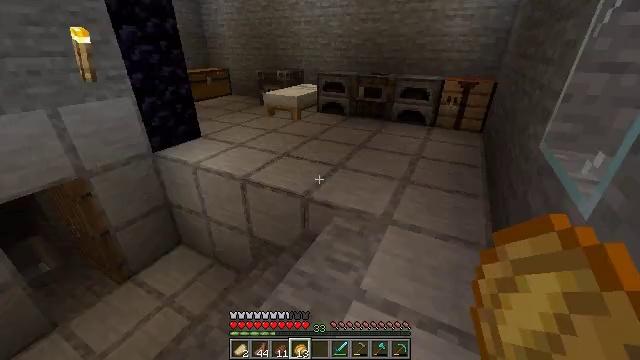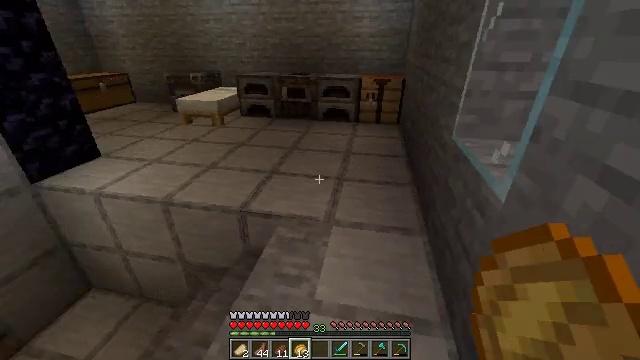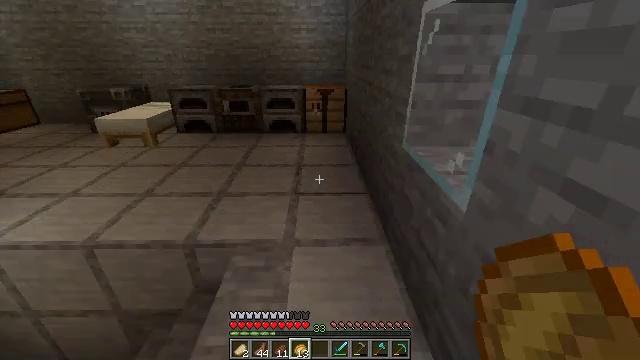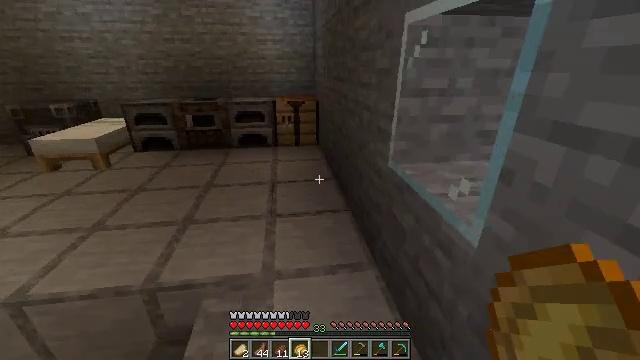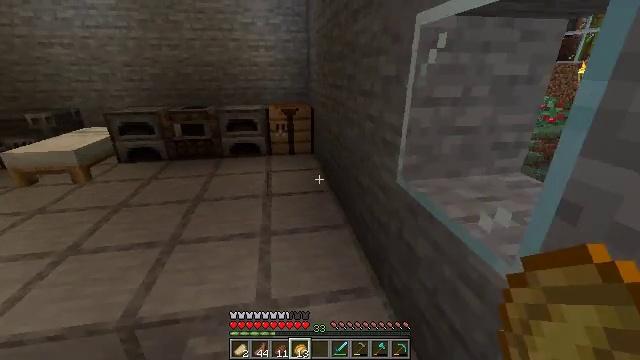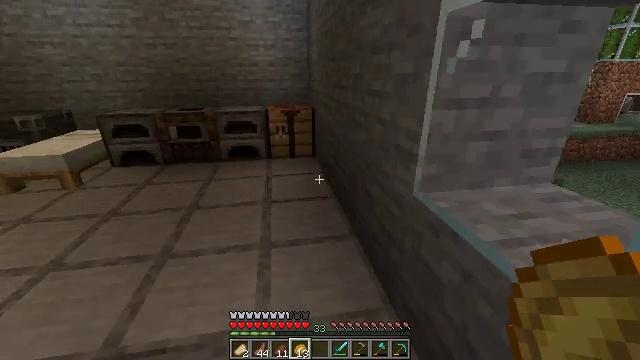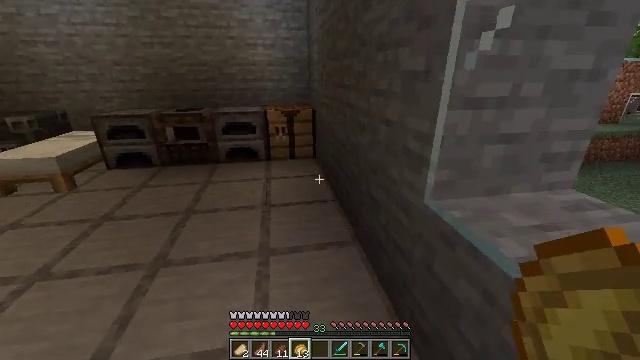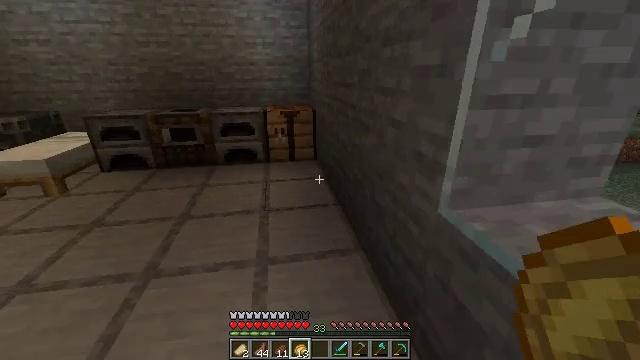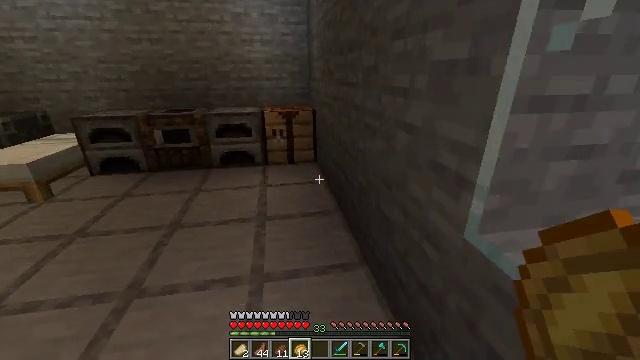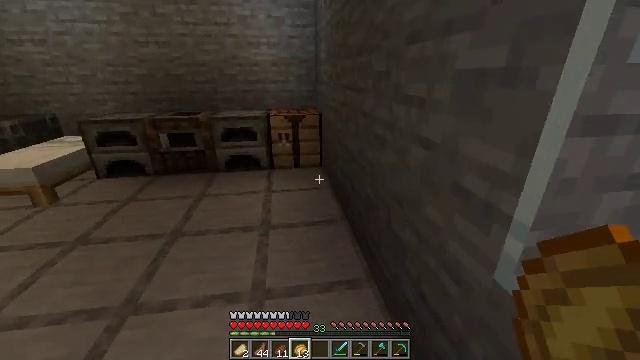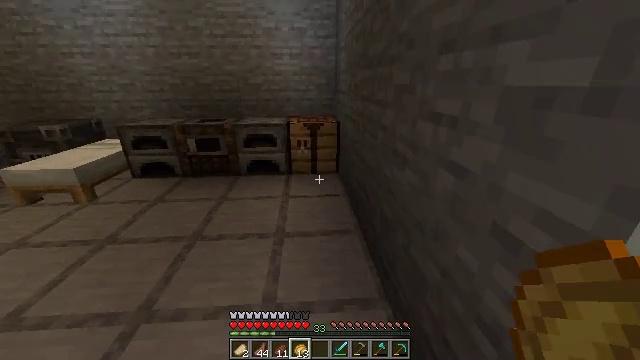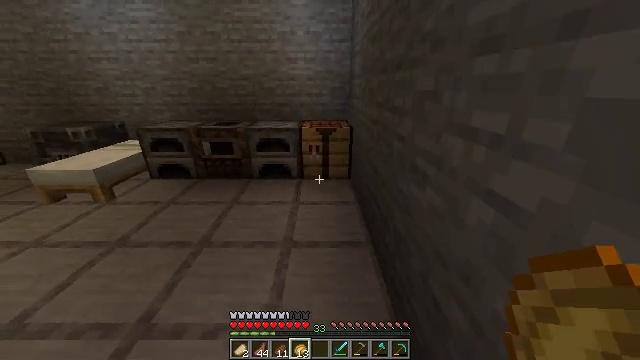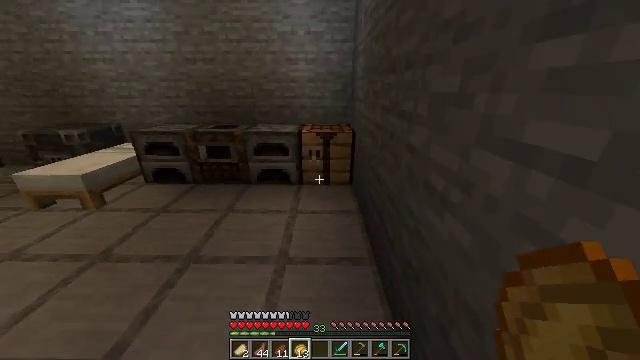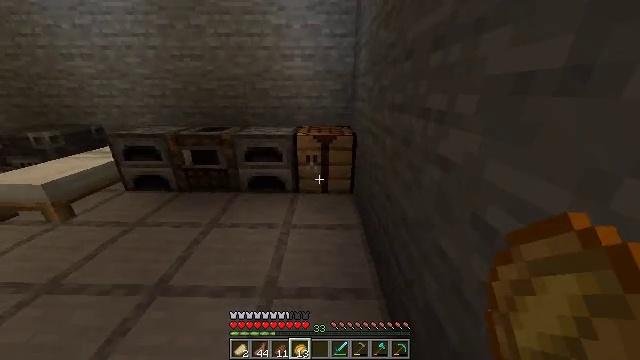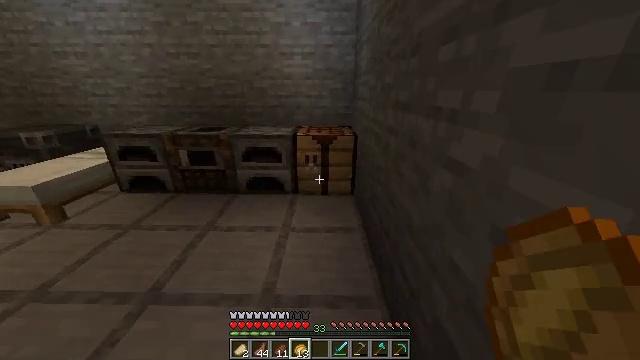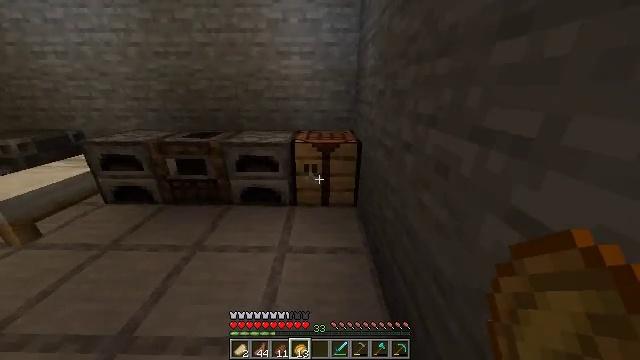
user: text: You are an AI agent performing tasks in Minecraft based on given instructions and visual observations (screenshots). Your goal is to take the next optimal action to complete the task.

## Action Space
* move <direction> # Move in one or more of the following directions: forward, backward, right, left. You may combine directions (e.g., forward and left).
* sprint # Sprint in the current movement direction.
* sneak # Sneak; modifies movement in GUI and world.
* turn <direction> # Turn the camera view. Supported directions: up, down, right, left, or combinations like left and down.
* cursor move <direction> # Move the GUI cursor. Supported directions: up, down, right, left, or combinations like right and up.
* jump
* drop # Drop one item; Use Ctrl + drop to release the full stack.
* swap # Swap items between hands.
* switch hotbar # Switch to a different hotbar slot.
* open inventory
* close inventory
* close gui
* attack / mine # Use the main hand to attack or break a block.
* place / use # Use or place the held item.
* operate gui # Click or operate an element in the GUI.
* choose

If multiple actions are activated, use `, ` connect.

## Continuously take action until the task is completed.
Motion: motion action
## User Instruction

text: Dig up carrots from the soil.
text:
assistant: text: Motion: move forward, turn right
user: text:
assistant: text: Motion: move forward, turn right and up
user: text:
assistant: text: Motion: move forward, turn right and up
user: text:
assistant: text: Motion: move forward, turn right and up
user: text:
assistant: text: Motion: move forward
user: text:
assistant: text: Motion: move forward
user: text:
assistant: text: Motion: move forward
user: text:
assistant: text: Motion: move forward, sprint
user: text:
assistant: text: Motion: move forward, sprint, turn left
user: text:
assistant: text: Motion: move forward, sprint, turn left
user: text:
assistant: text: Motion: move forward, sprint, turn left
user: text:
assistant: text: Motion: move forward, sprint
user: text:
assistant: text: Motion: move forward
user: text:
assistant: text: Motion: move forward
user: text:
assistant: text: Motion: move forward
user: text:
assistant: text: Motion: move forward
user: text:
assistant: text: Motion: move forward, turn right
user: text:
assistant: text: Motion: move forward, turn right
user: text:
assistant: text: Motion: move forward
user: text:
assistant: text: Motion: move forward, turn down
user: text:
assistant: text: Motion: move forward, turn left and down
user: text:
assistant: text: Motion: move forward, turn left and down
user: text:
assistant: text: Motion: turn left
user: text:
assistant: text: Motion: move forward, turn left
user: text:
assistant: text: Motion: move forward, turn left
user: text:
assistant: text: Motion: move forward
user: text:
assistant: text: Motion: move forward
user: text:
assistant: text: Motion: move forward and move left
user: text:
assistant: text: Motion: move forward and move left
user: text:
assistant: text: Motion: move forward and move left, turn right